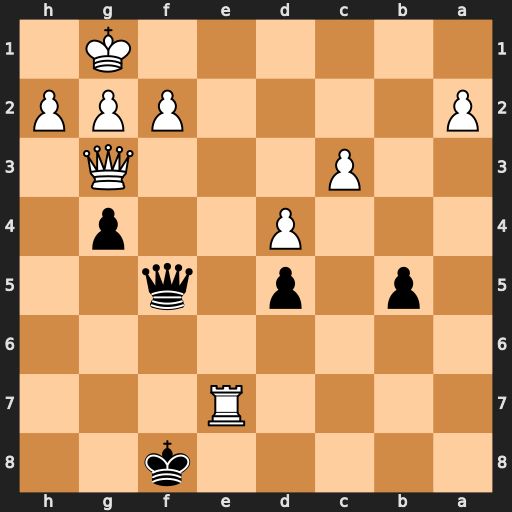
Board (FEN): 5k2/4R3/8/1p1p1q2/3P2p1/2P3Q1/P4PPP/6K1
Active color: b
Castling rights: -
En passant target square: -
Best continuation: Qb1+ Re1 Qxe1#